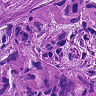
Metastatic tissue present: yes